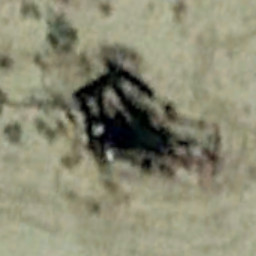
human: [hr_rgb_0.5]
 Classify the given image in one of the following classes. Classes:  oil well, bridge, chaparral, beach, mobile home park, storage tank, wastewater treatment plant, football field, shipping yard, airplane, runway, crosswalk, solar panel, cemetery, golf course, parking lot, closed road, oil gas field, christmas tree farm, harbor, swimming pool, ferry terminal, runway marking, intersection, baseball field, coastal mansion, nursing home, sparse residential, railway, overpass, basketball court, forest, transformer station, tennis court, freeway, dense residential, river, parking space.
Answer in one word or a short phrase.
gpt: oil well